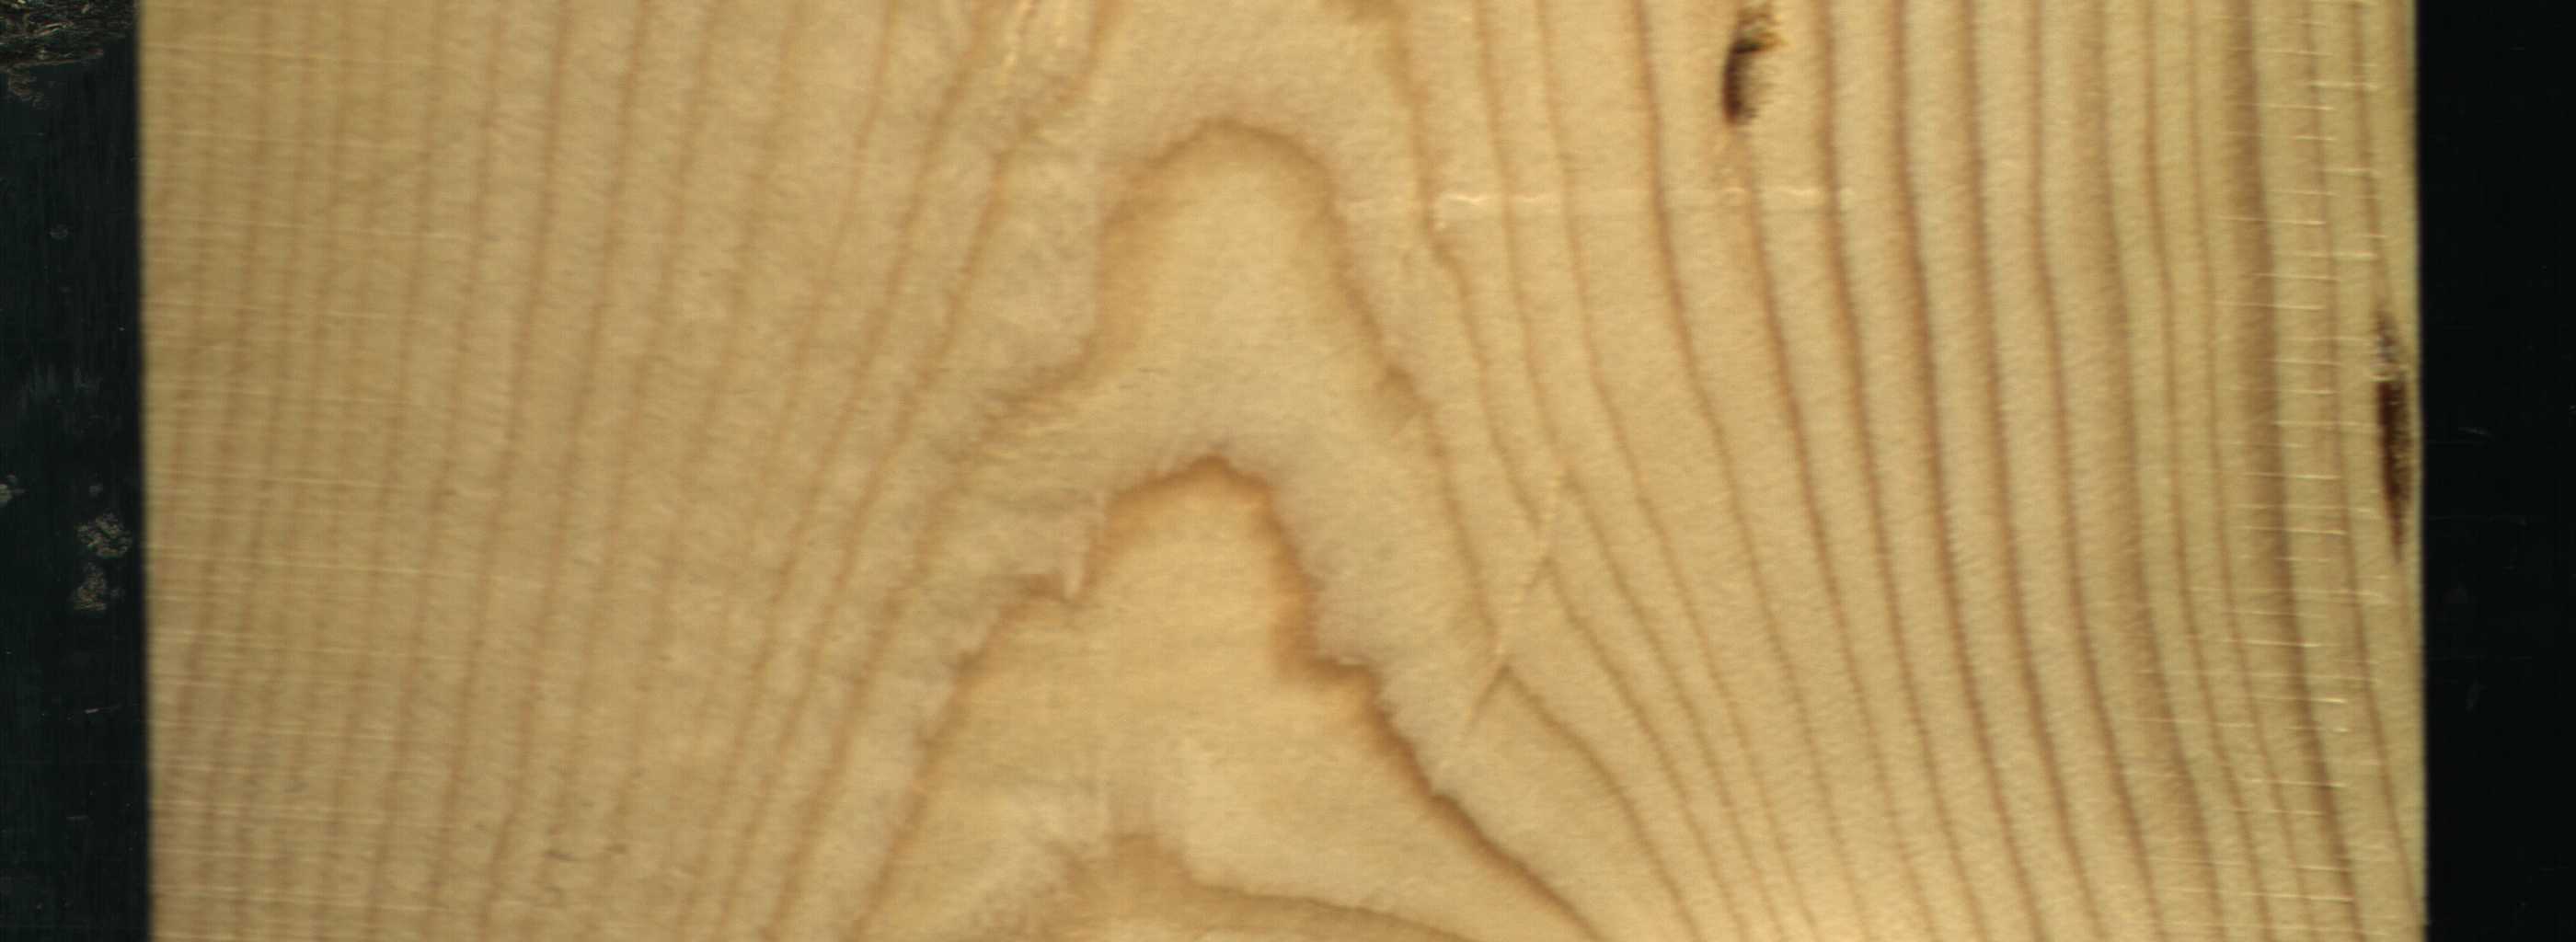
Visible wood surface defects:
resin
resin